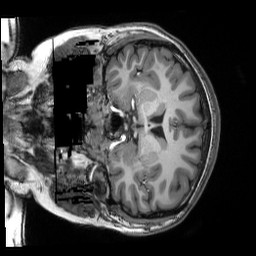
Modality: T1w
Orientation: coronal
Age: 22
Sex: female
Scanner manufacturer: siemens
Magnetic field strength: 3 T
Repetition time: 2.5 s
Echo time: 0.00343 s